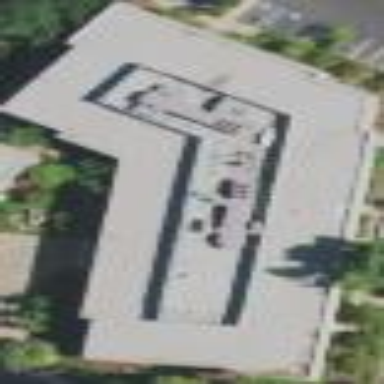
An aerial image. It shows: Office building.